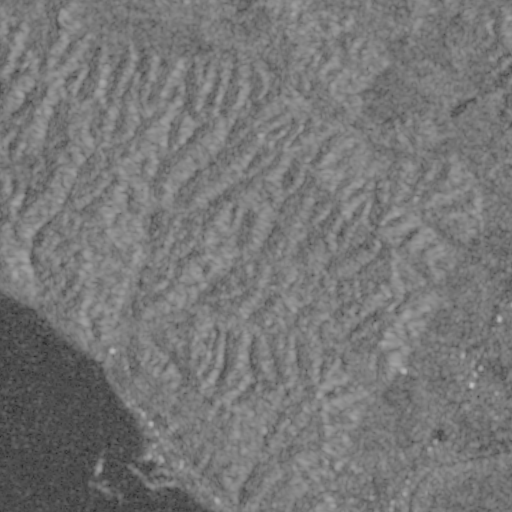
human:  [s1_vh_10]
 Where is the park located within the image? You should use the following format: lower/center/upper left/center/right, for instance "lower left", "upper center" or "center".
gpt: The park is located in the lower right of the image.
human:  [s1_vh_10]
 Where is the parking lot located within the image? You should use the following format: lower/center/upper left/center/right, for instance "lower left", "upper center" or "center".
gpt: The parking lot is located in the lower right of the image.
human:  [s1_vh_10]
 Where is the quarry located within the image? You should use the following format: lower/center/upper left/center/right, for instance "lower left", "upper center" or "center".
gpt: There is no quarry in the image.

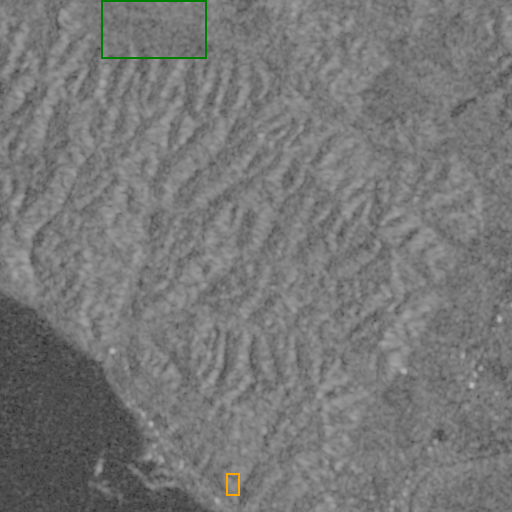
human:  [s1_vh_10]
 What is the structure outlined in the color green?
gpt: The structure outlined in green is a crop field.
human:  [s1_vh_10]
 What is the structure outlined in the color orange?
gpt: The structure outlined in orange is a park.
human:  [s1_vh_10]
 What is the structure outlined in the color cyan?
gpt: There is no cyan outline.